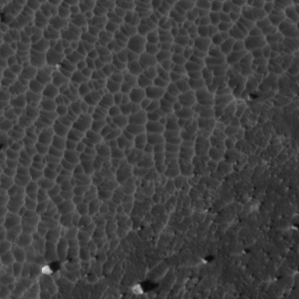
Label: non_frost